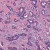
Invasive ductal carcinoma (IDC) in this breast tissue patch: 1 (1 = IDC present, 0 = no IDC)